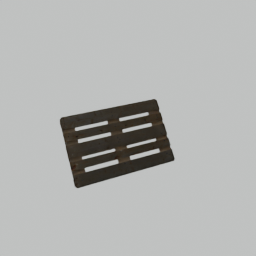
Label: tools